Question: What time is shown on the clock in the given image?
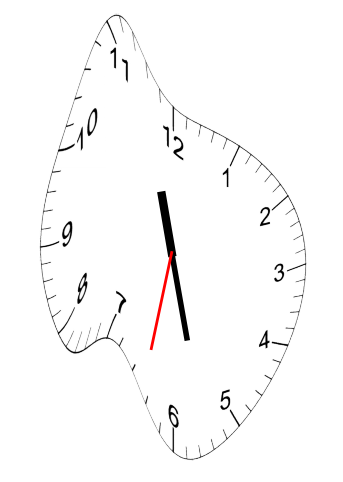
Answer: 11:27:32